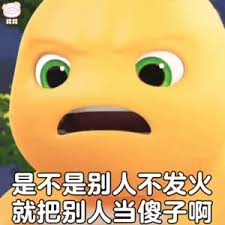
Label: nailong